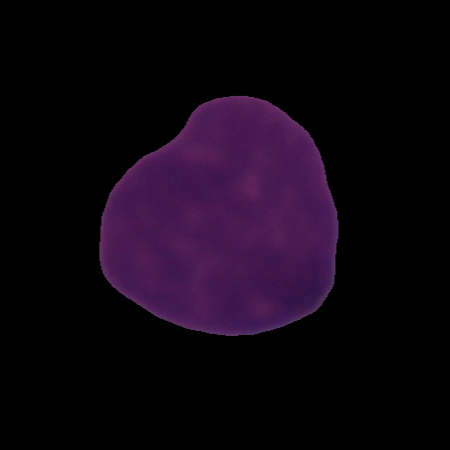
Label: cancer